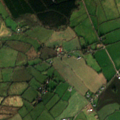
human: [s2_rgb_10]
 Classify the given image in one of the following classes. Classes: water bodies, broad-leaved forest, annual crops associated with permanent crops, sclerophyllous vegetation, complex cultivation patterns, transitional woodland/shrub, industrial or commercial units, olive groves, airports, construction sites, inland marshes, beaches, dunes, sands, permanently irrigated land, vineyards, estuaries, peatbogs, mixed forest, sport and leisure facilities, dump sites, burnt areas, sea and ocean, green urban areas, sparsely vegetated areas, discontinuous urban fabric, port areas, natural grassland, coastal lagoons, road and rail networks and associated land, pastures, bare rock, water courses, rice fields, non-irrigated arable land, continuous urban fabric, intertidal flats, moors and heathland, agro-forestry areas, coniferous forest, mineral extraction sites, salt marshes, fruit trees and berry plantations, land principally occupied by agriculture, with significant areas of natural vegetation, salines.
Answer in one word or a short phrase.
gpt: pastures, coniferous forest, mixed forest